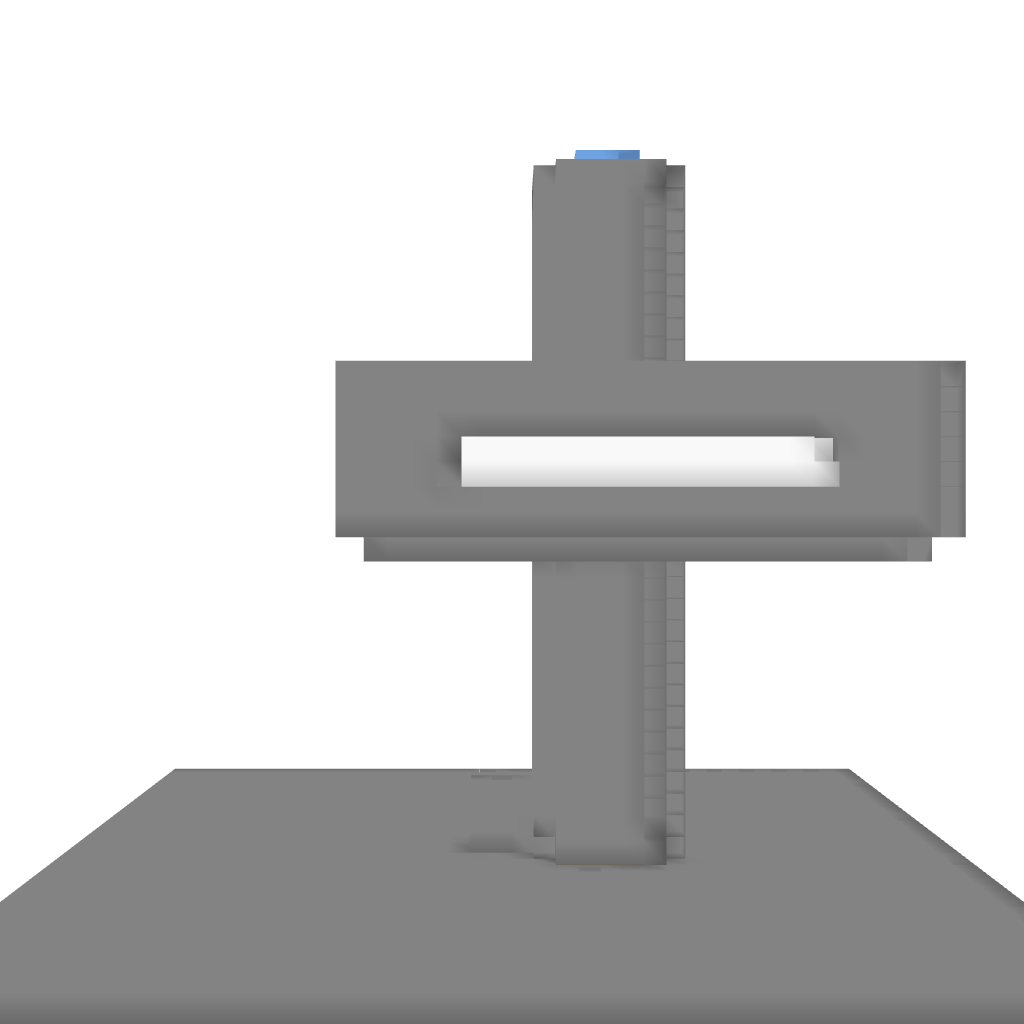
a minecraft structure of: castle bad low quality